Question: I'm currently developping my company's website and in the gallery section, the managers wants a design like this:

Unfortunately, I don't know how I can do that... I tried searching Google but I didn't found anything.
It would be something like this and when you click on another '.item', it close the current opened item and open the new one... the arrow should be below the item, centered with it. Also, when you click on the '.item.open' '<a>' link, it close the "pop-below" (similar to a popover but below instead of over...) if it is opened.
I know that my JQuery code will be something like:
'''
$('.item a').click(function(e) {
if ($(this).parent().hasClass('open')) {
$(this).parent().removeClass('open'); // which would slide the details up
} else {
var $id = $(this).data('item-id');
getItemDetail($id);
}
e.preventDefault();
});
'''
Here's a exemple HTML I'll be using:
'''
<div class="container">
<div class="projects">
<div class="item">
<a href="#item" data-item-id="exempleid" class="item-link">
<img src="" alt="item">
</a>
<!-- HERE GOES THE DETAIL-PANE -->
</div>
</div>
</div>
'''
If someone has an idea on how I could do that, I would appreciate it!
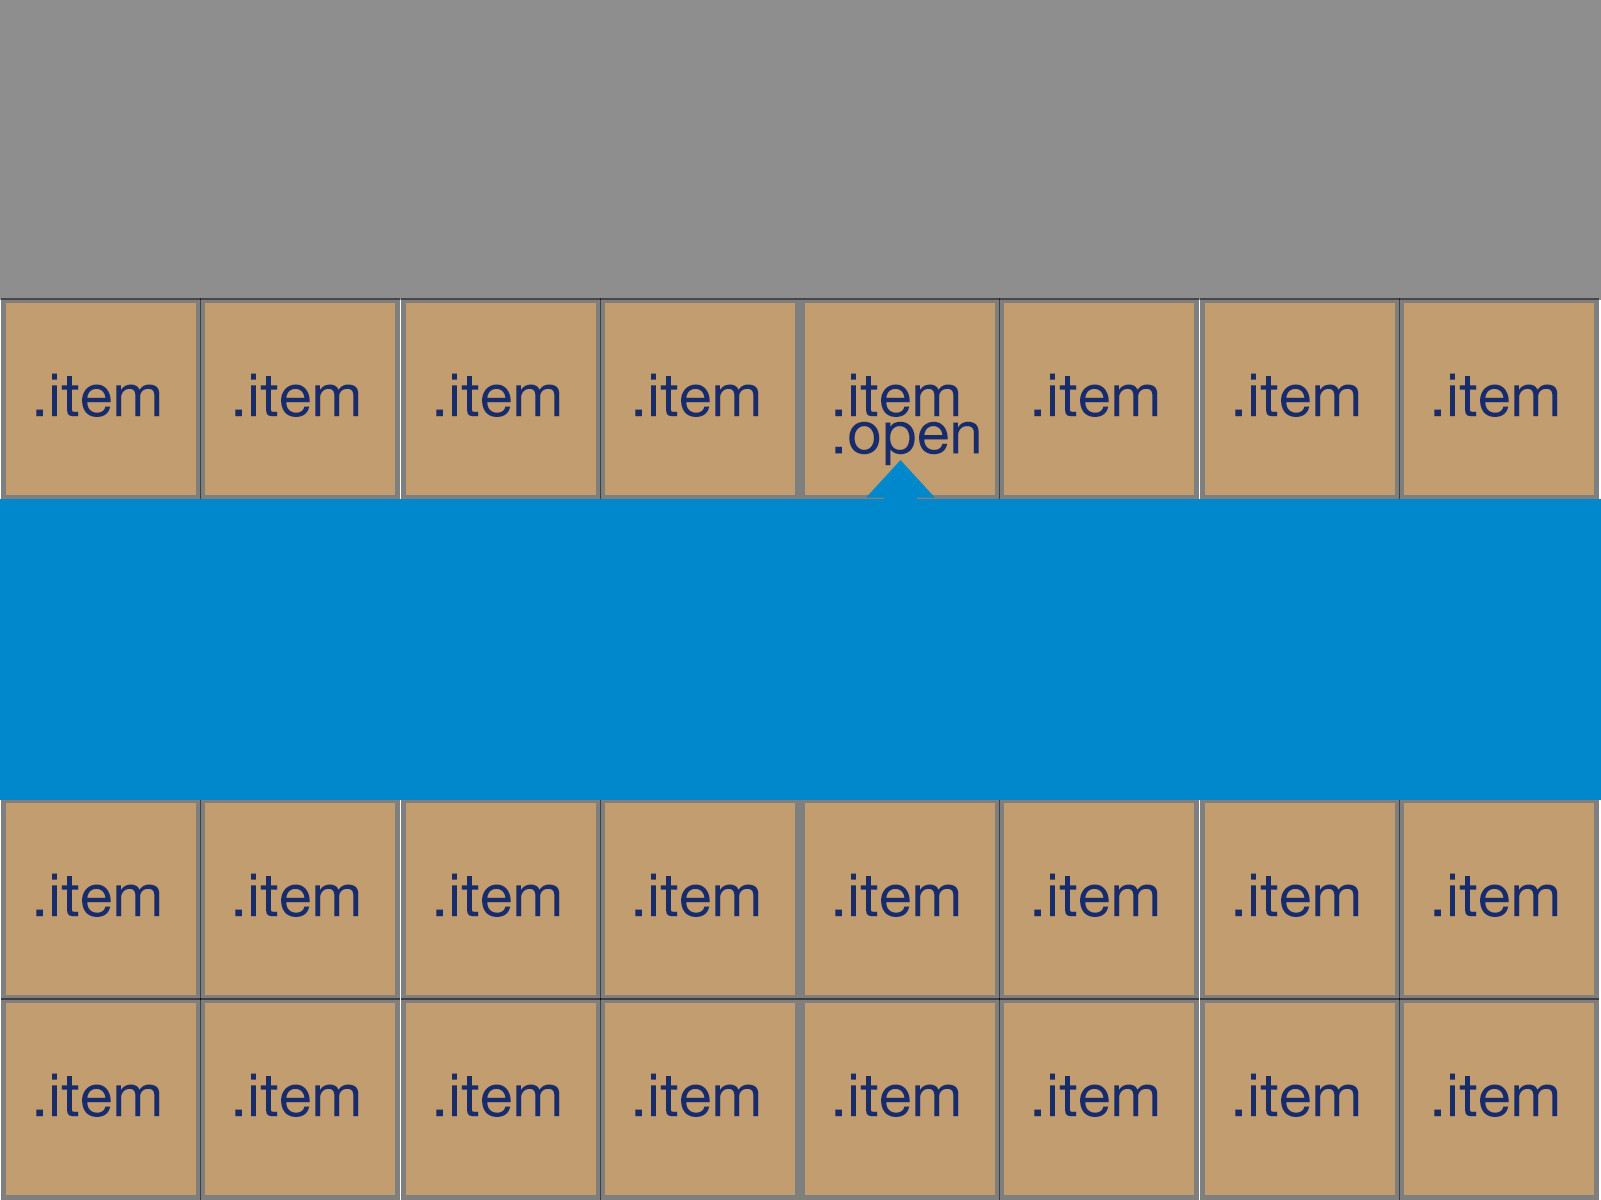
Answer: After 2 hours of searching the huge Google database, I finally found the solution!
Here the link: <URL>
It is exactly what I wanted! Thanks for all the tips @Nathan Lee!